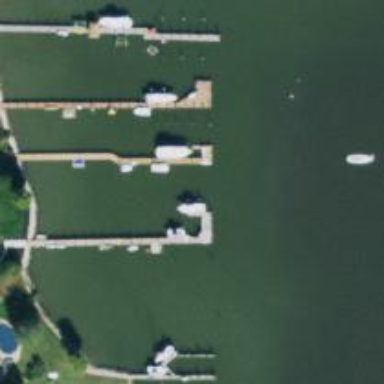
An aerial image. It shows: Man-made pier.